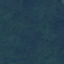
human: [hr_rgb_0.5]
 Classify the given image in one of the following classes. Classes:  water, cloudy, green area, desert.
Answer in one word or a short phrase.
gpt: green area